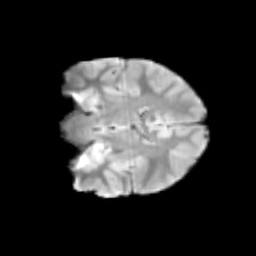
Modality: T2w
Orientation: coronal
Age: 9
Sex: male
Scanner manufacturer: siemens
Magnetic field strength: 3 T
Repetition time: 3.8 s
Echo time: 0.07 s